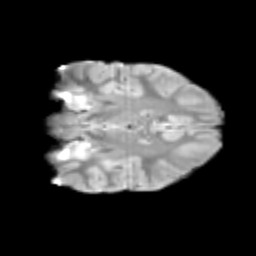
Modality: T2w
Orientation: coronal
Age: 12
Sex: female
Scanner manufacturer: siemens
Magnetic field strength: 3 T
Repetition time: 3.8 s
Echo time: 0.07 s